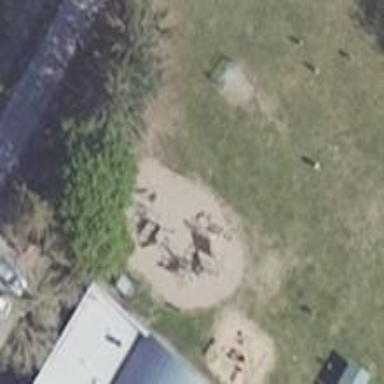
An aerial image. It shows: Playground area for leisure land.